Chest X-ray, PA view. Patient: 65 years old, sex F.
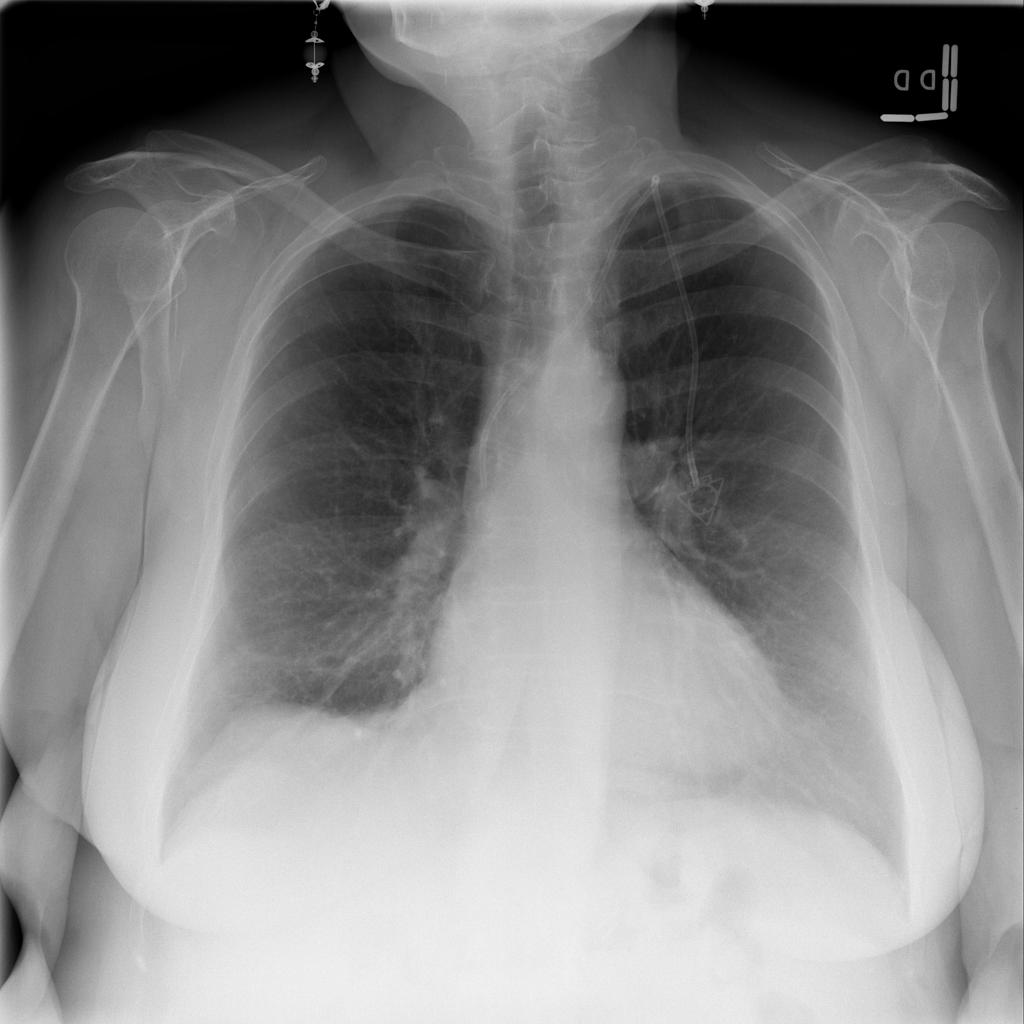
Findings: No Finding